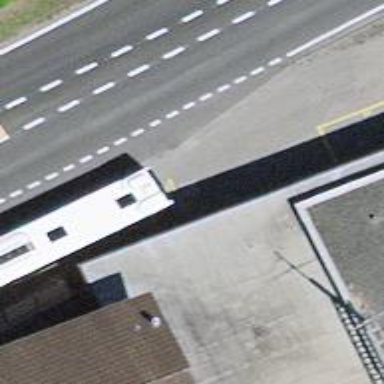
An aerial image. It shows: Public transport stop position.